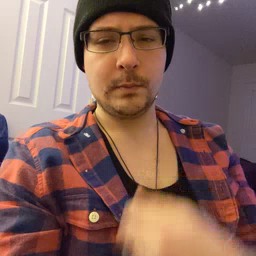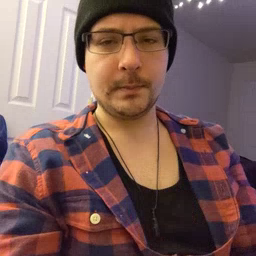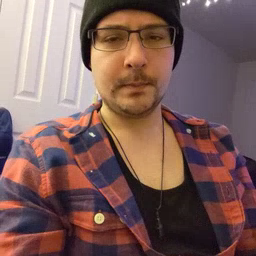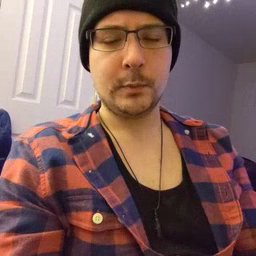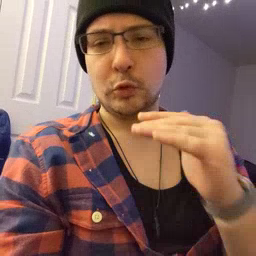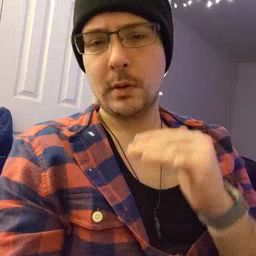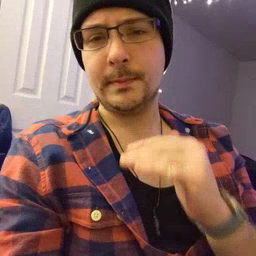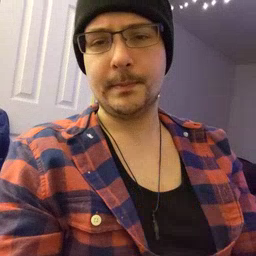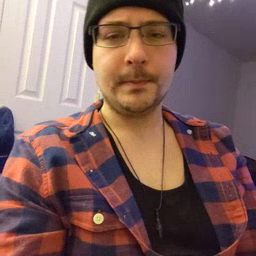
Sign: child